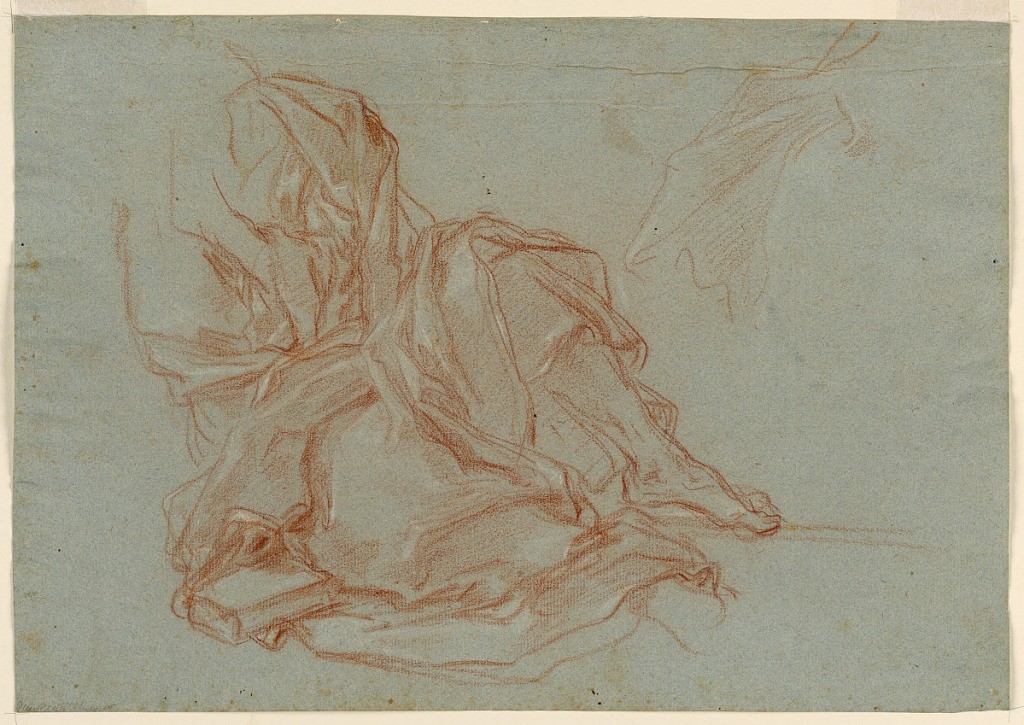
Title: Studies for a Young Man, Drapery
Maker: Giuseppe Passeri, Italian, 1654 - 1714
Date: early 18th century
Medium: Red and white chalk on rough blue paper
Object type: Drawing
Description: Horizontal rectangle. Drapery study of a seated male figure, possibly book at left. One detail is sketched above at right. Verso: the naked torso of a young man turned toward right, looking upward. Below, a study of the head.